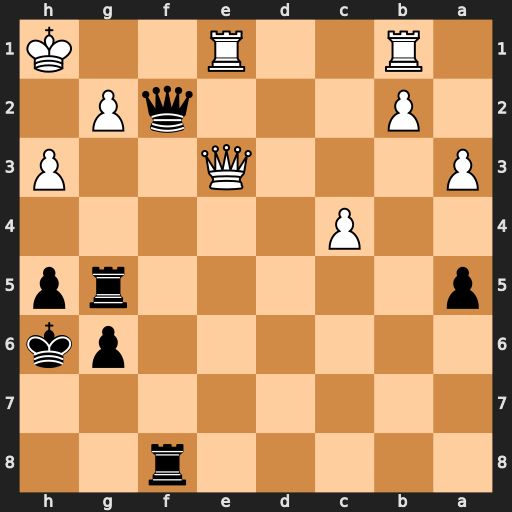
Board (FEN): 5r2/8/6pk/p5rp/2P5/P3Q2P/1P3qP1/1R2R2K
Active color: b
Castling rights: -
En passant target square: -
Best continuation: Qxg2#